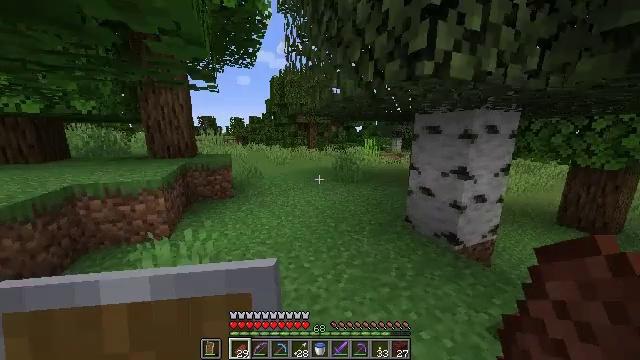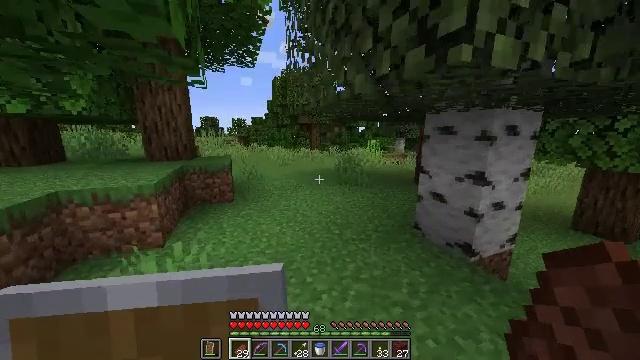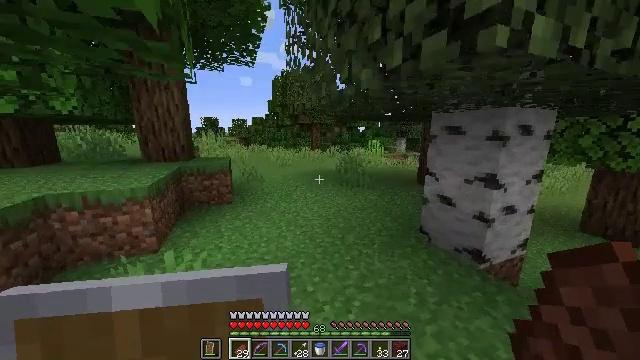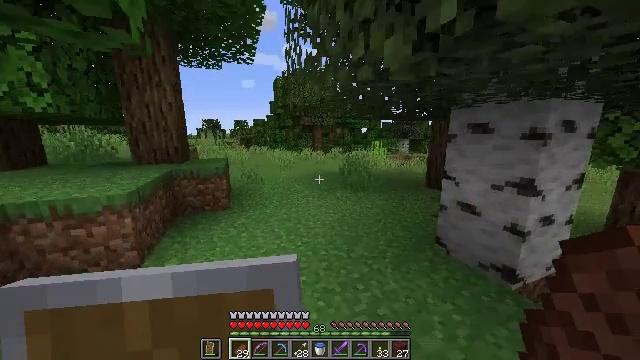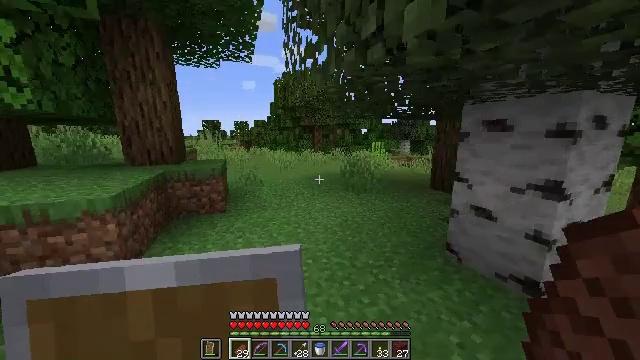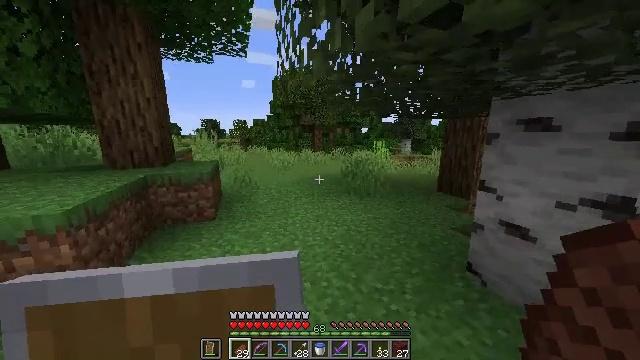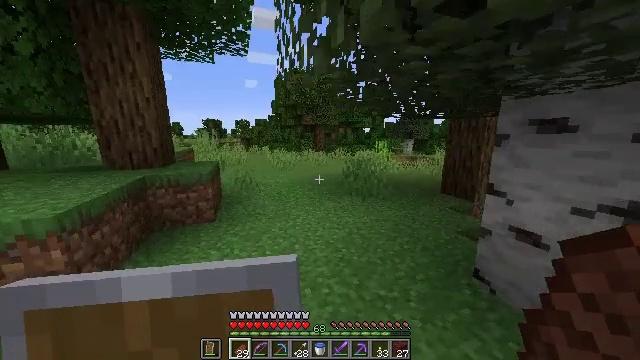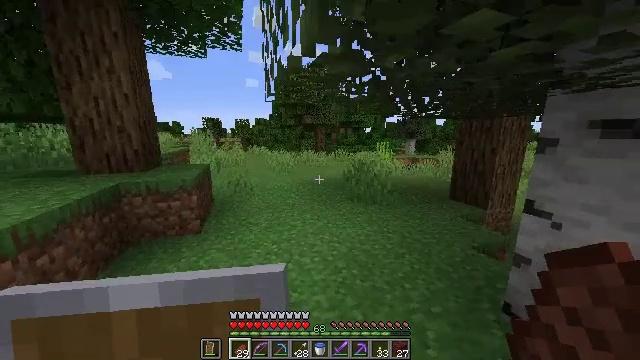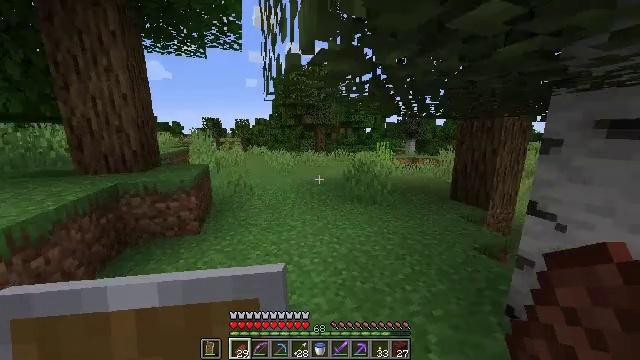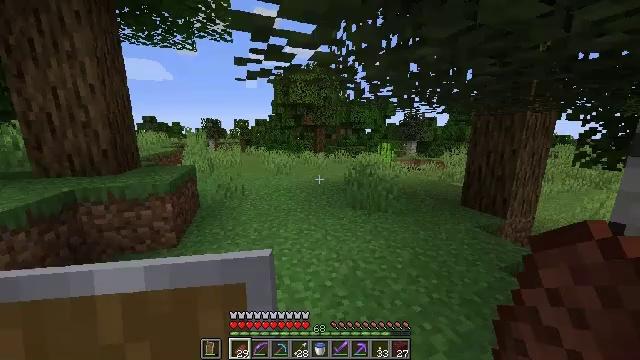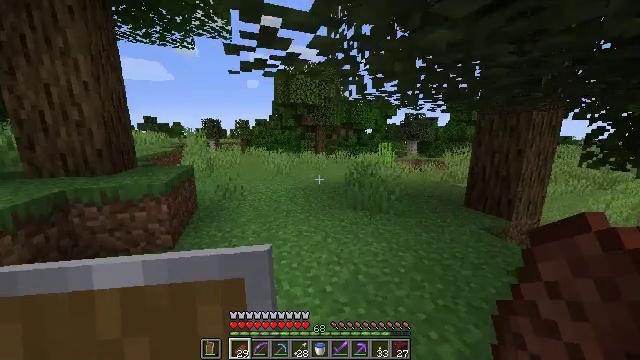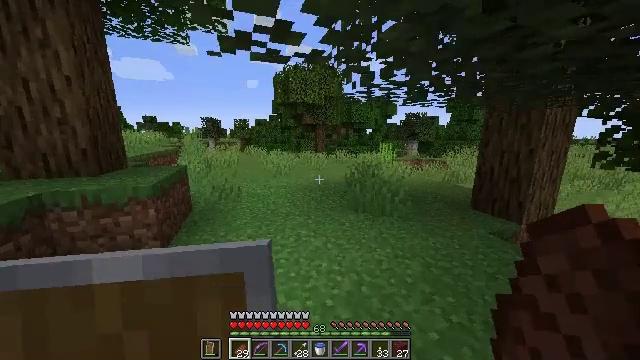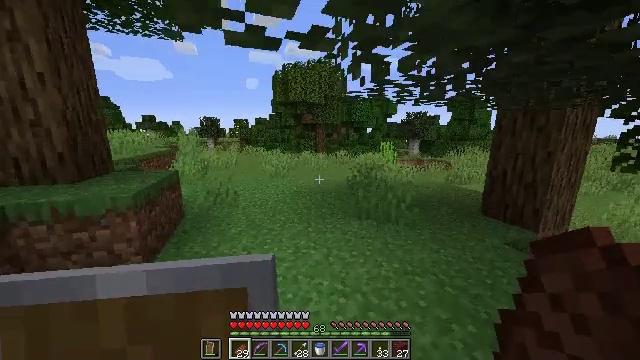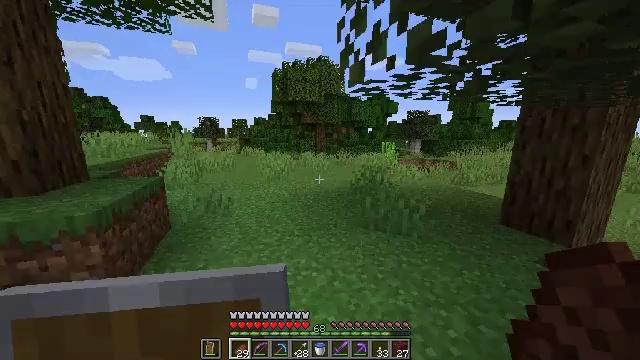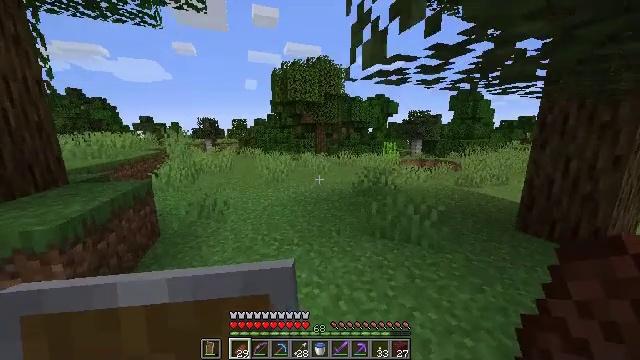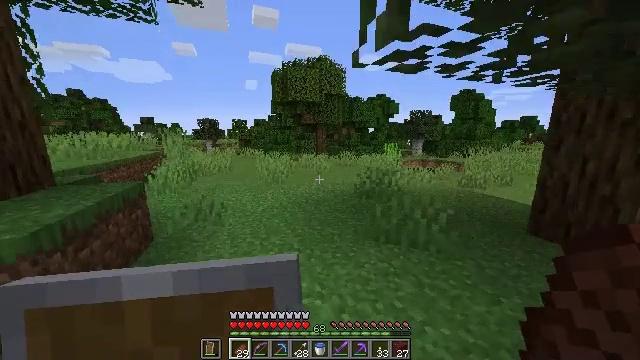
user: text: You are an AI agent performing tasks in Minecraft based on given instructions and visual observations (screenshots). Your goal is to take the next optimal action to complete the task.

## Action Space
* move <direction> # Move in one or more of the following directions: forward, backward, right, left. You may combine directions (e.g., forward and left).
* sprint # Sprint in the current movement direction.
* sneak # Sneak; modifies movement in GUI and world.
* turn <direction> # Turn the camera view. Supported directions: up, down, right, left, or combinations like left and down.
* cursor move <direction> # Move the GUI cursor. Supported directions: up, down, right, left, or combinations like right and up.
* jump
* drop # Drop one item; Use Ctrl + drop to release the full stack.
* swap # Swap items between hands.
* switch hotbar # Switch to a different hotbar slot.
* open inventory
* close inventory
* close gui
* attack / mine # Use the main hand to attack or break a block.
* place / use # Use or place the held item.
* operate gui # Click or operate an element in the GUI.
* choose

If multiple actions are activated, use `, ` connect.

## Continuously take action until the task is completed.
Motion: motion action
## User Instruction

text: Break the pumpkin to collect it.
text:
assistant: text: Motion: move forward
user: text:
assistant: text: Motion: move forward
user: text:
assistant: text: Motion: move forward
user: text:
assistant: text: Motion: move forward
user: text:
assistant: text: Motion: move forward
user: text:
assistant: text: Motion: move forward
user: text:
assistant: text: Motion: move forward
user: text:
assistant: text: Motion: move forward
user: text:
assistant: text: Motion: move forward
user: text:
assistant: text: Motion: move forward
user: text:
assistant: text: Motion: move forward
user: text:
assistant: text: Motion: move forward
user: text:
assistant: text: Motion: move forward
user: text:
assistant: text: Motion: move forward
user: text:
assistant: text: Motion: move forward
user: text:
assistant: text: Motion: move forward
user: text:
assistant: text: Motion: move forward
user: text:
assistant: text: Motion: move forward
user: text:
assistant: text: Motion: move forward
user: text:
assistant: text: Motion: move forward
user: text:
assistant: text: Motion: move forward
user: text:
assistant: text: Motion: move forward
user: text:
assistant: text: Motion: move forward
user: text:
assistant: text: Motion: move forward
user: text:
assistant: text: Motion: move forward
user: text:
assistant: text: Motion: move forward
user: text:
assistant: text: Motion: move forward
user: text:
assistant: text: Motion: move forward and move right, turn right
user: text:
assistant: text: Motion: move forward and move right, turn right
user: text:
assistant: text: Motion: move forward and move right